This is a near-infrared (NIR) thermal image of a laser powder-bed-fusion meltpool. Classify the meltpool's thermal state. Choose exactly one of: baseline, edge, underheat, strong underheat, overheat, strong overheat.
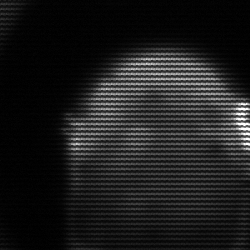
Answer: edge